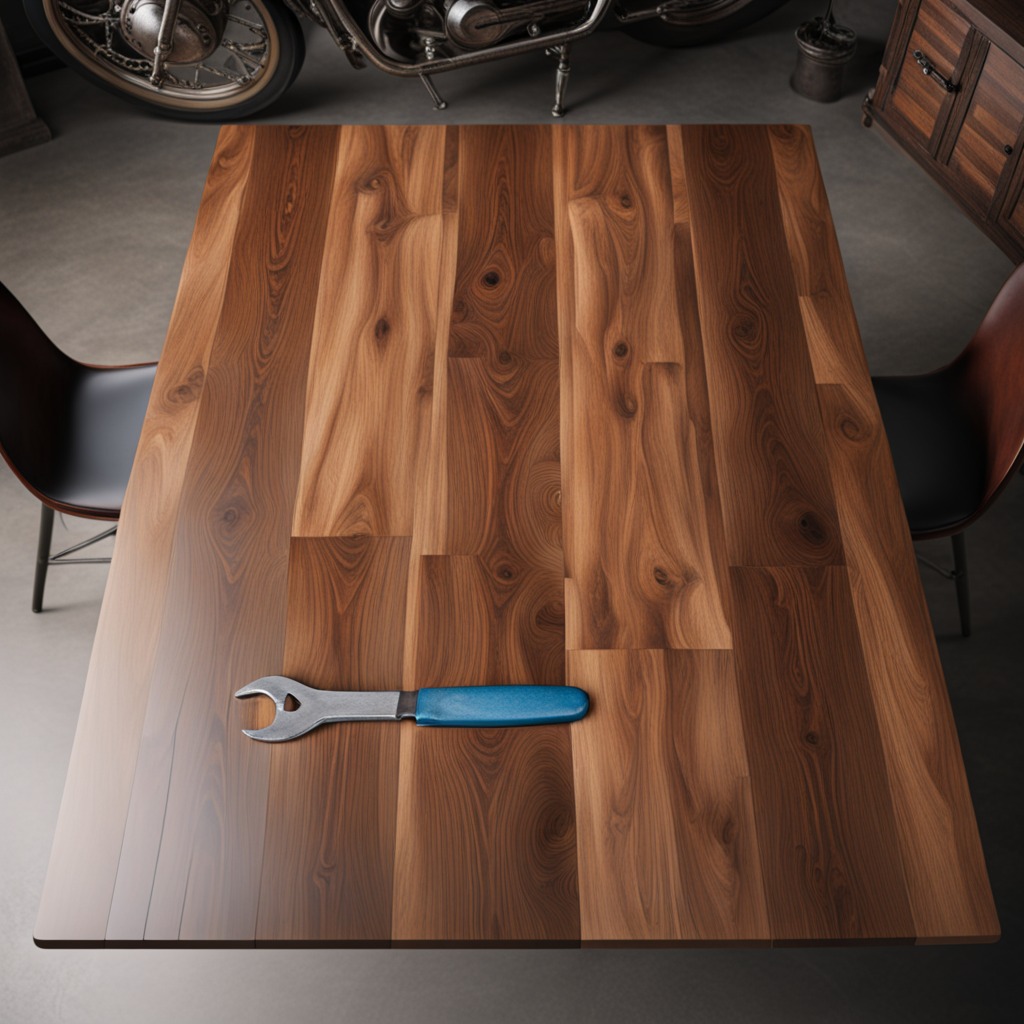
An wrench is lying on the oil-spilled wooden table in a vintage motorcycle garage.